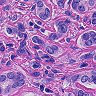
Metastatic tissue present: yes